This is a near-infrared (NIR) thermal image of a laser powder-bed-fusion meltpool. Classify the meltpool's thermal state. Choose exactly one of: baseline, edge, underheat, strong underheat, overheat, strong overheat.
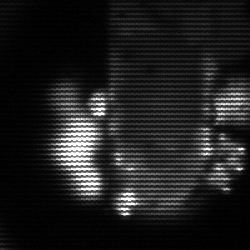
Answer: strong underheat